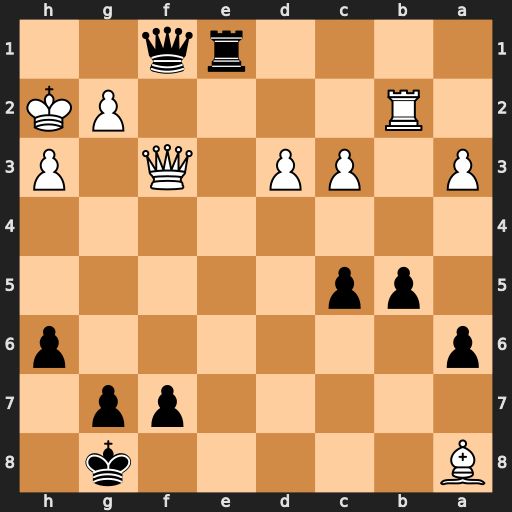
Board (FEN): B5k1/5pp1/p6p/1pp5/8/P1PP1Q1P/1R4PK/4rq2
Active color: b
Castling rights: -
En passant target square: -
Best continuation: Qg1+ Kg3 Re3 Re2 Rxf3+